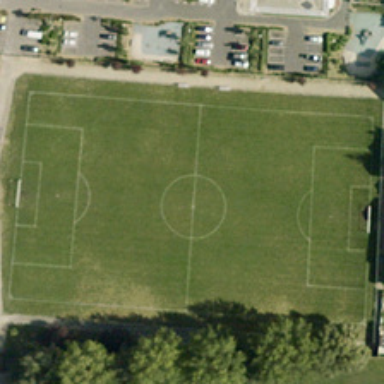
A football field is surrounded by some green trees and several buildings with cars .